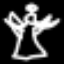
Label: angel